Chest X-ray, PA view. Patient: 63 years old, sex M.
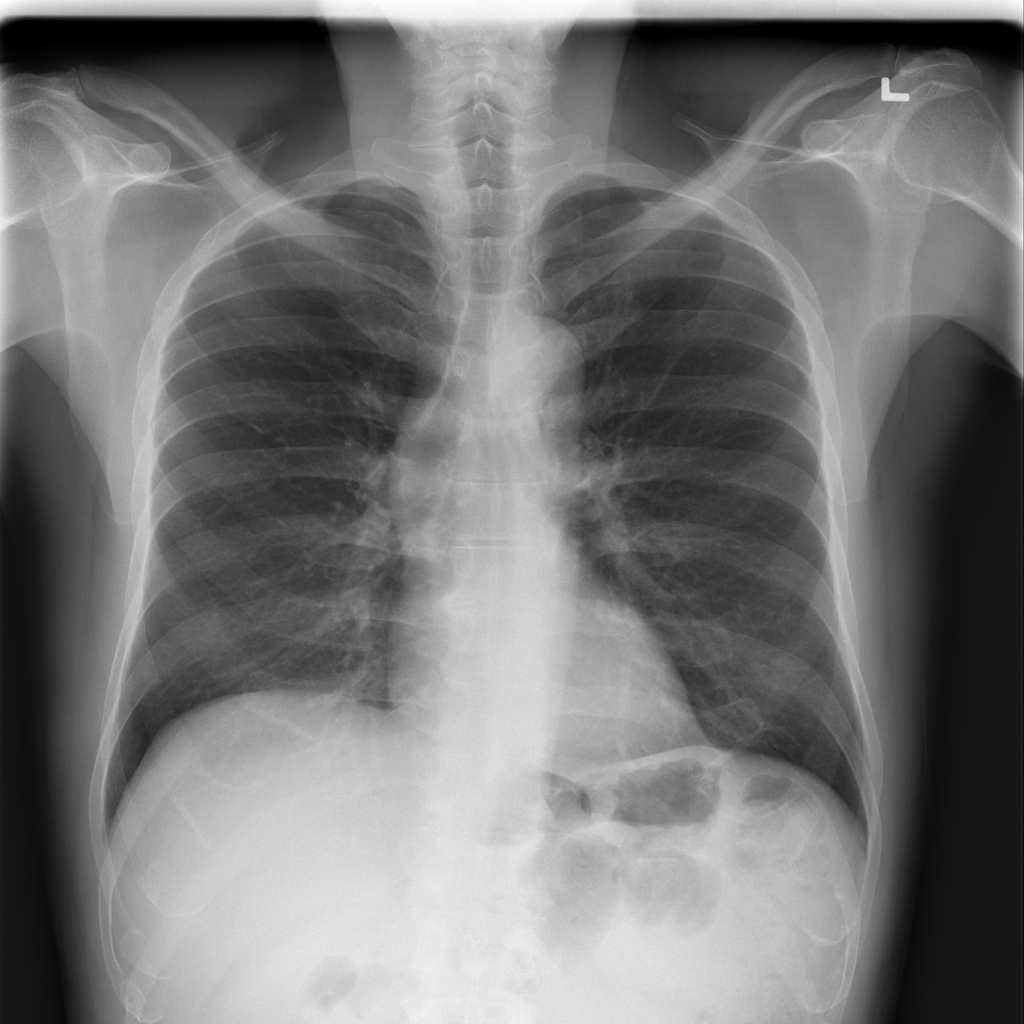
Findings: No Finding